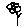
Label: flower